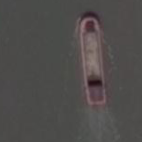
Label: civil